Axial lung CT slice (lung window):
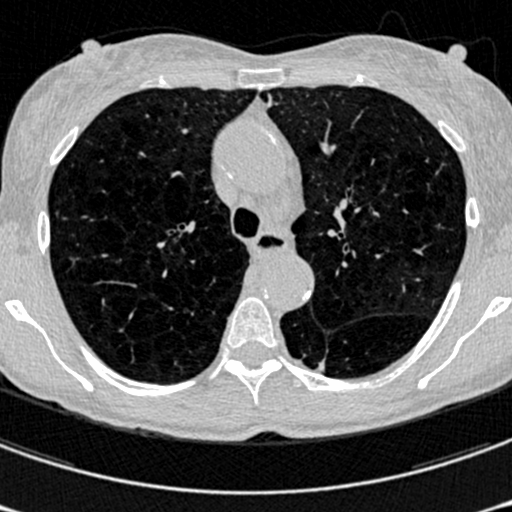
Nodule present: yes
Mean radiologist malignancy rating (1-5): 3